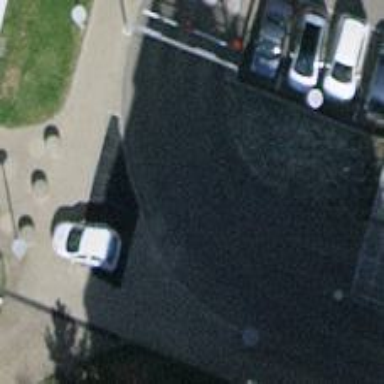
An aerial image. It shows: Parking aisle designated as service road.